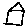
Label: house